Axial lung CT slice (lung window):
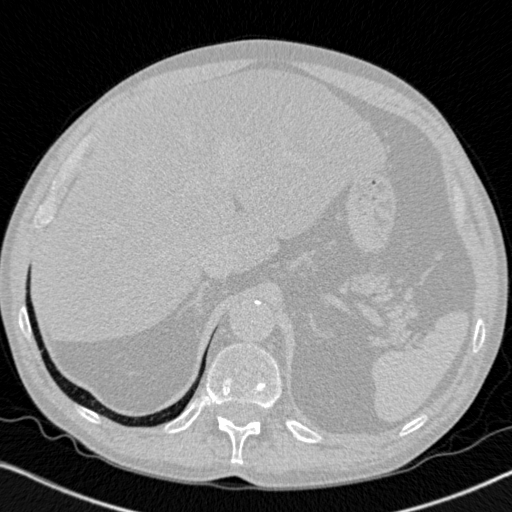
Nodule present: no